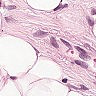
Metastatic tissue present: yes